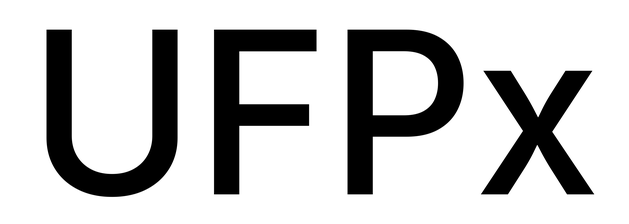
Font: Inter_Medium